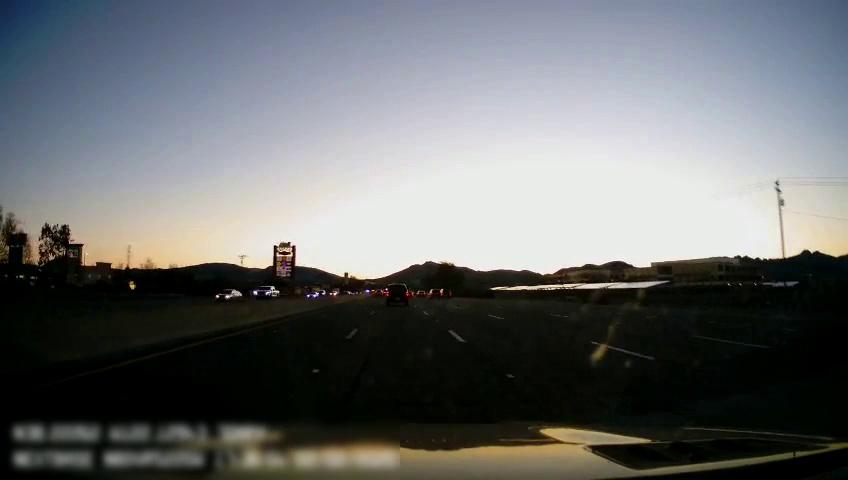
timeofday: Dusk/Dawn/Twilight
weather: Sunny
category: Drivable Space
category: Drivable Space
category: Vehicles | Truck
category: Vehicles | Car
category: Vehicles | Car
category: Vehicles | Car
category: Vehicles | SUV
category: Vehicles | SUV
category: Lanes | Alternate Lane
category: Lanes | Current Lane
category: Lanes | Current Lane
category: Lanes | Alternate Lane
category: Lanes | Alternate Lane
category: Lanes | Alternate Lane